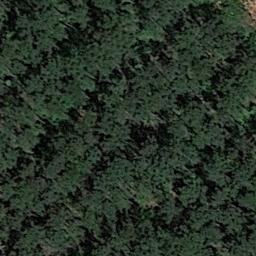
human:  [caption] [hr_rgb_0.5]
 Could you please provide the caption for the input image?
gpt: The forest is full of green trees .

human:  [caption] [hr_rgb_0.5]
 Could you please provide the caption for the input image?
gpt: Many green trees are in a forest .

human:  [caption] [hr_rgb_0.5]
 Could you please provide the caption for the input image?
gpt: This is a dense forest .

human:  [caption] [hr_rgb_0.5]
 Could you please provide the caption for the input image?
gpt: The forest has a lot of trees well-arranged in lines .

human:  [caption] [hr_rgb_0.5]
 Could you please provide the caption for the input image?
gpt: A forest with many green trees .